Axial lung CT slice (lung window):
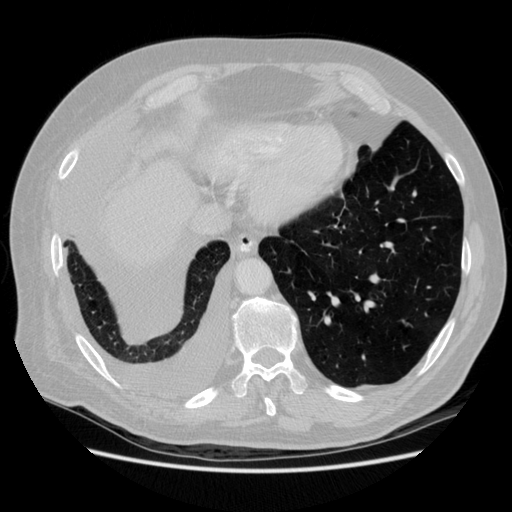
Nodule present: no